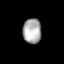
Tissue: skin
Cell type: Epithelial cells
Senescence score: 0.772
Nuclear area (px): 455
Mean DAPI intensity: 170.112